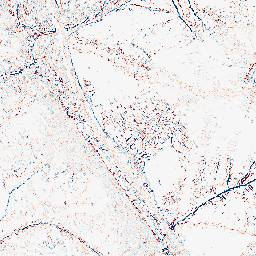
Category: edge_preserving
Decomposition family: median
Decomposition parameters: size: 3
Upsampling method: nearest
Upsampling parameters: scale: 8
Upsampling scale: 8